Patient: sex M, age 64
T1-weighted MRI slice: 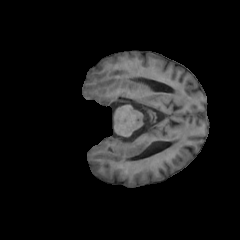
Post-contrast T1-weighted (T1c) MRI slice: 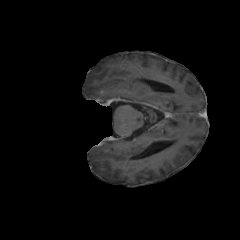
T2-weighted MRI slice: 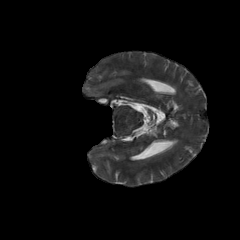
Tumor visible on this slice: yes
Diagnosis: Glioblastoma, IDH-wildtype
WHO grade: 4